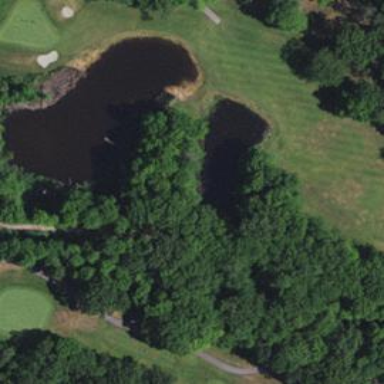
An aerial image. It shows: Golf fairway surrounded by grass.